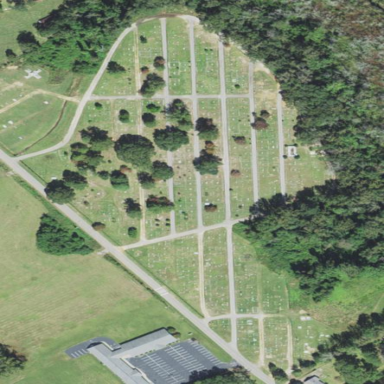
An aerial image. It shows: Cemetery.